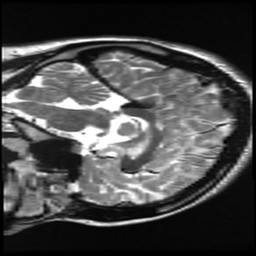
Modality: T2w
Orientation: sagittal
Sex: female
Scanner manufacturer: ge
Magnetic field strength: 3 T
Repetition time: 5 s
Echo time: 0.1012 s